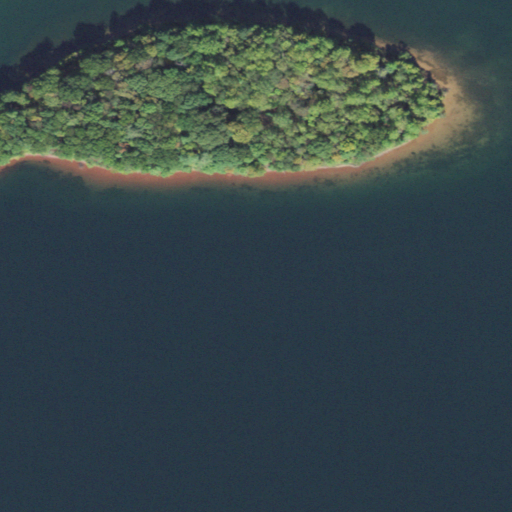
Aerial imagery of cliff(s) in Pennsylvania named Old Cliffs containing open water, deciduous forest, and grassland